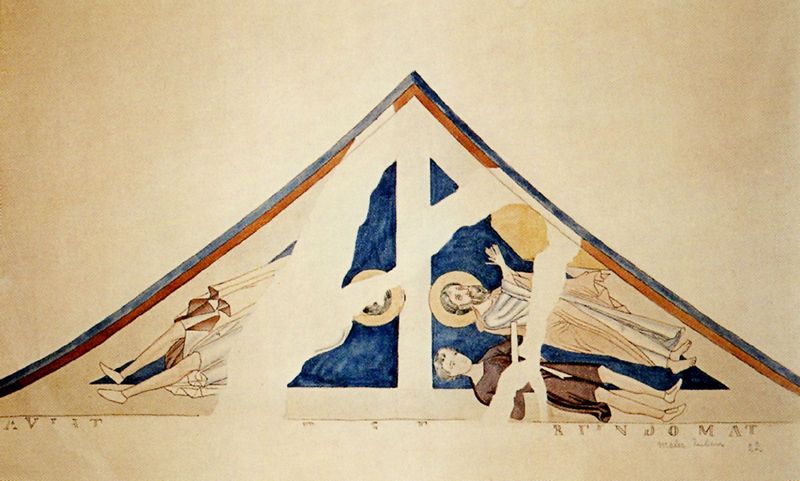
Titel: Der Romanische Kapitelsaal der Abtei Brauweiler
Standort: Brauweiler (EU - D - NRW)
Schlagwörter: blau, hand, himmel, mann, umhang, dreieck, gelb, braun, skizze, rot, beige, bart, falten, spitze, beine, schrift, papier, füsse, rand, blue, church, hands, red, religious, painting, brown, barfuss, text, entwurf, fragment, heiligenschein, angel, man, mountain, orange, sun, heilige, fresko, light, drawing, beard, saint, sunshine, latein, jesus, prayer, art, moon, restauration, religion, legs, fingers, apostel, god, book, christ, buchmalerei, fresco, paint, christianity, angle, broken, leg, time, halo, relic, pyramid, triangular, damaged, trinagle, damage, rob, partial, damaged fresco, religious fresco